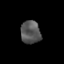
Tissue: prostate
Cell type: Epithelial cells
Senescence score: 0.3353
Nuclear area (px): 446
Mean DAPI intensity: 86.453